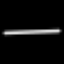
Label: line